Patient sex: F
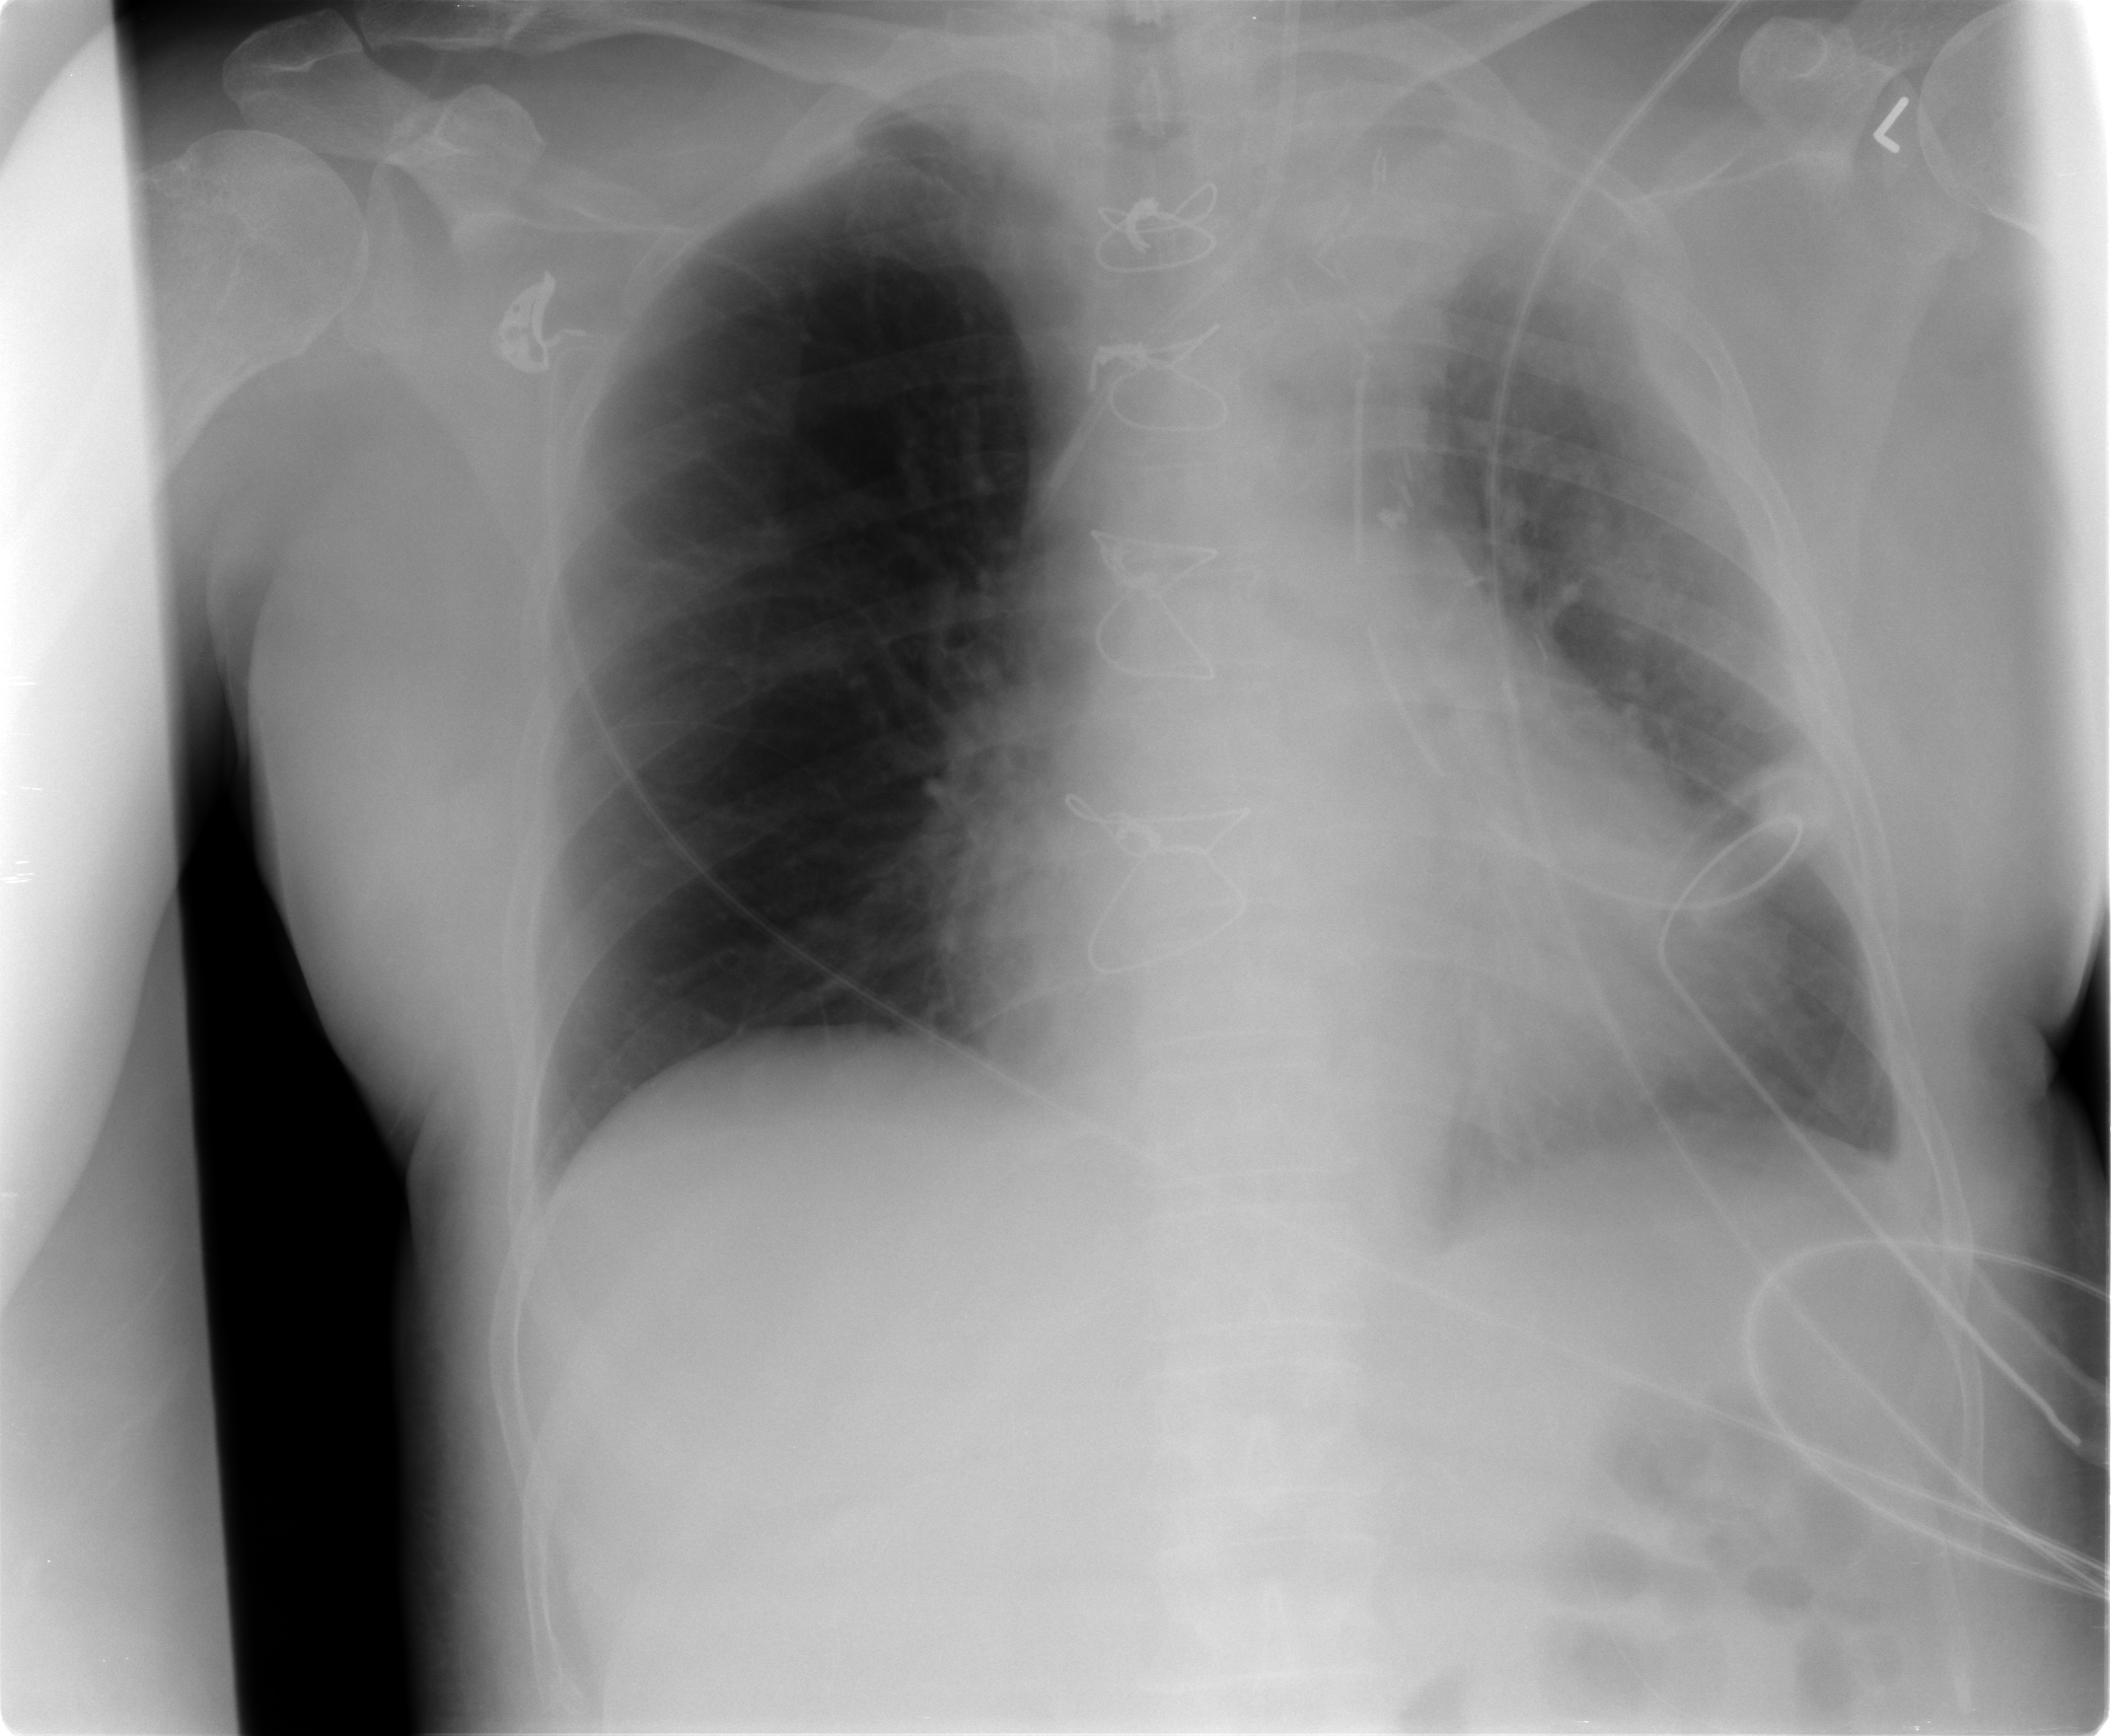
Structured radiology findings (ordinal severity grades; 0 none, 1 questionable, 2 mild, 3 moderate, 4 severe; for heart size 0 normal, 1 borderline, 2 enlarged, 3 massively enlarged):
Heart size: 2
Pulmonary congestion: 1
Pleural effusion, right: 0
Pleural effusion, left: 2
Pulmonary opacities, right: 0
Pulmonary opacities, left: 1
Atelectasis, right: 0
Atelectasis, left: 3